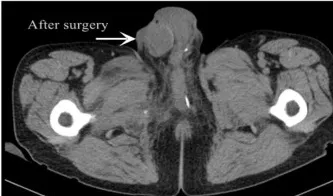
(D) Re-examination of pelvic CT after surgery.
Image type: radiology (ct)